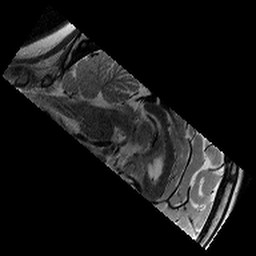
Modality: T2w
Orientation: sagittal
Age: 9
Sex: female
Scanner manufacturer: siemens
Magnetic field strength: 3 T
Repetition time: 9.23 s
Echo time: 0.067 s